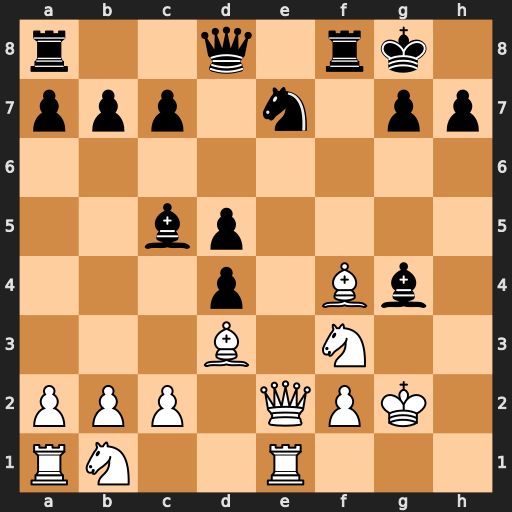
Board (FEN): r2q1rk1/ppp1n1pp/8/2bp4/3p1Bb1/3B1N2/PPP1QPK1/RN2R3
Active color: w
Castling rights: -
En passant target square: -
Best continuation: Bxh7+ Kxh7 Ng5+ Kg8 Qxg4